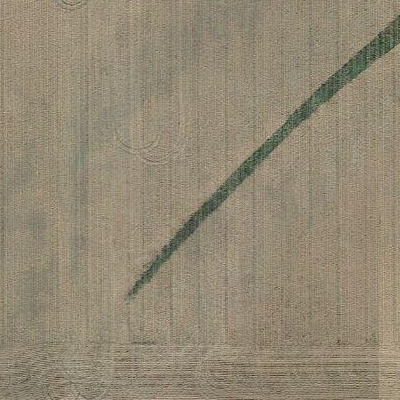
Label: Field